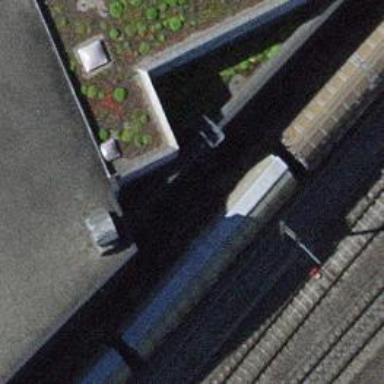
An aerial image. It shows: Railway switch.